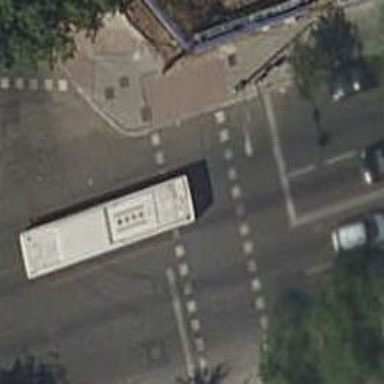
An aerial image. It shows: Zebra crossing on the road.